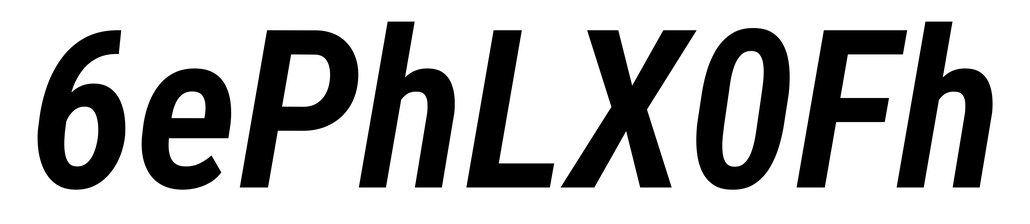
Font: Roboto-Italic_Condensed_SemiBold_Italic